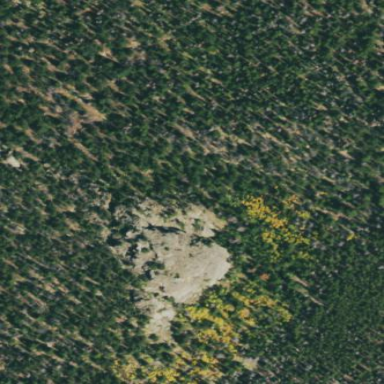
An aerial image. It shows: Landscape dominated by bare rock.